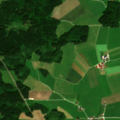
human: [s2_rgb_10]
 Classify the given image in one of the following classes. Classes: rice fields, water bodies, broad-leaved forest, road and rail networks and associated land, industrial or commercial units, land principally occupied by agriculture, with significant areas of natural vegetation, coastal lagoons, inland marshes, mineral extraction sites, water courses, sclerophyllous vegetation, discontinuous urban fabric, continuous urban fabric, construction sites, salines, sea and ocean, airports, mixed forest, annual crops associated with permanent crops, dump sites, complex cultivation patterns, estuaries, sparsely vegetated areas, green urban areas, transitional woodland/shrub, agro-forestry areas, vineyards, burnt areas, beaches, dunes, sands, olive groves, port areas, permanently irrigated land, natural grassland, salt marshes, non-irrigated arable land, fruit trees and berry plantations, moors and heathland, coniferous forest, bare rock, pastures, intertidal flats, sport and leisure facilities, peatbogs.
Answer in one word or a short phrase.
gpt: discontinuous urban fabric, non-irrigated arable land, pastures, mixed forest